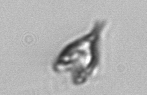
Label: Pyramimonas_longicauda